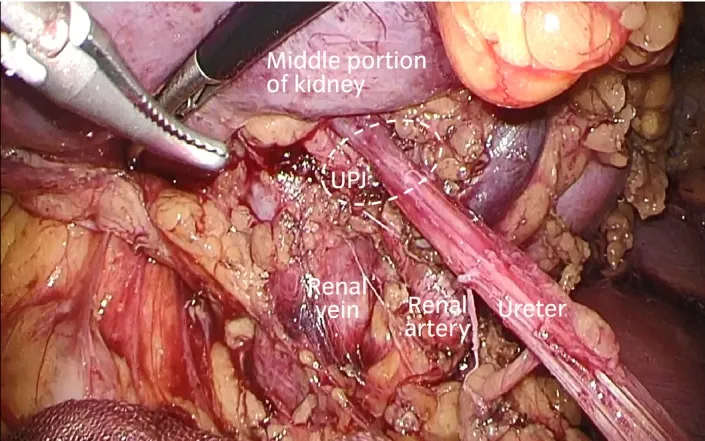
Intraoperative image showing intrarenal UPJ adjacent to the renal artery and vein.
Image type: medical_photograph (other_medical_photograph)